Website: lowes
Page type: address-validator
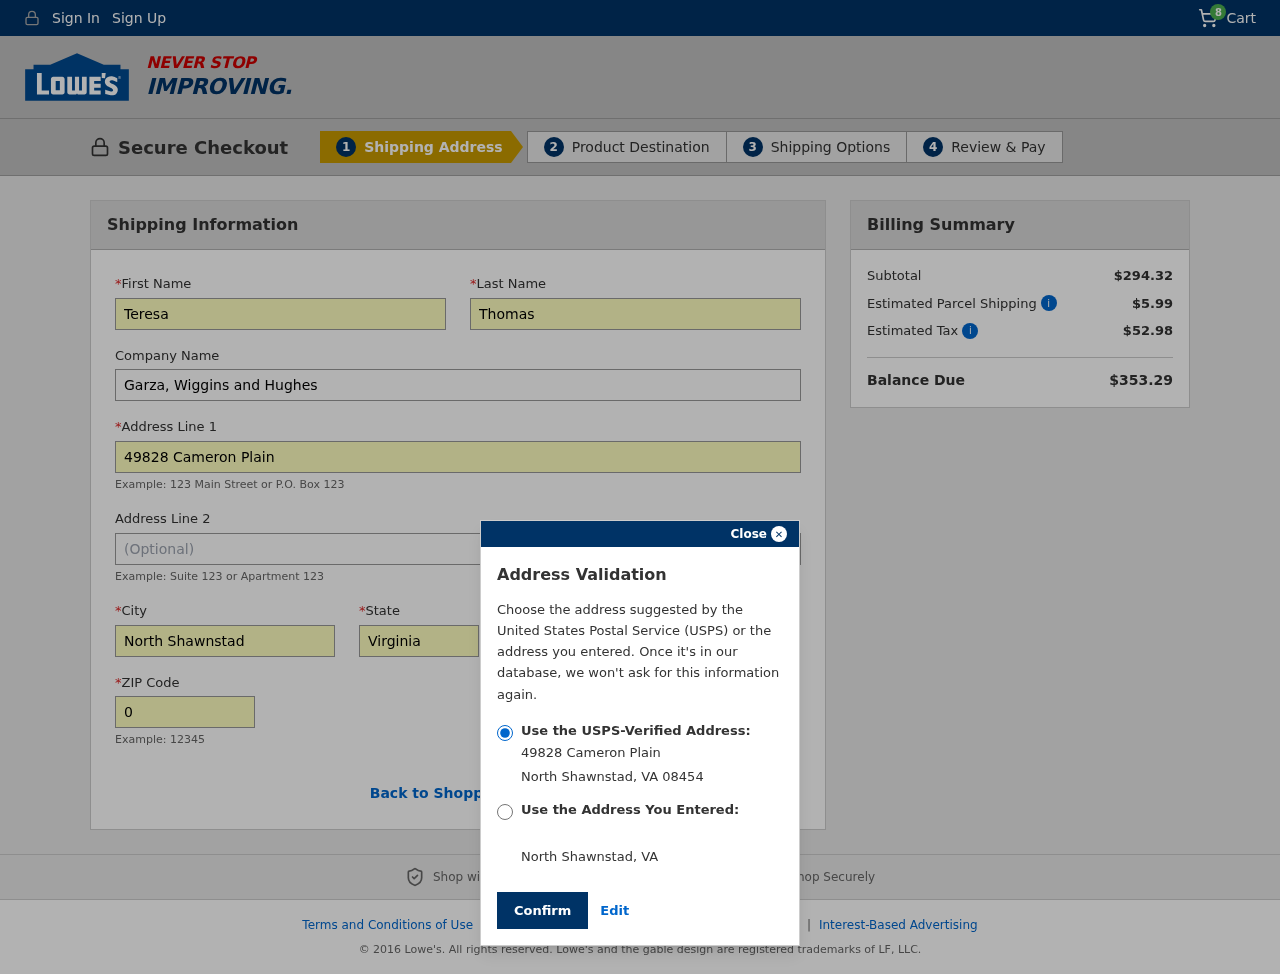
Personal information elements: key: PII_CITY
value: North Shawnstad
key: PII_COMPANY
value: Garza, Wiggins and Hughes
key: PII_FIRSTNAME
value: Teresa
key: PII_LASTNAME
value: Thomas
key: PII_POSTCODE
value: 08454
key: PII_STATE
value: Virginia
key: PII_STATE_ABBR
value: VA
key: PII_STREET
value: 49828 Cameron Plain
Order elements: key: ORDER_NUM_ITEMS
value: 8
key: ORDER_SUBTOTAL
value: $294.32
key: ORDER_SHIPPING_COST
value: $5.99
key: ORDER_TAX
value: $52.98
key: ORDER_TOTAL
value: $353.29